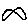
Label: fish